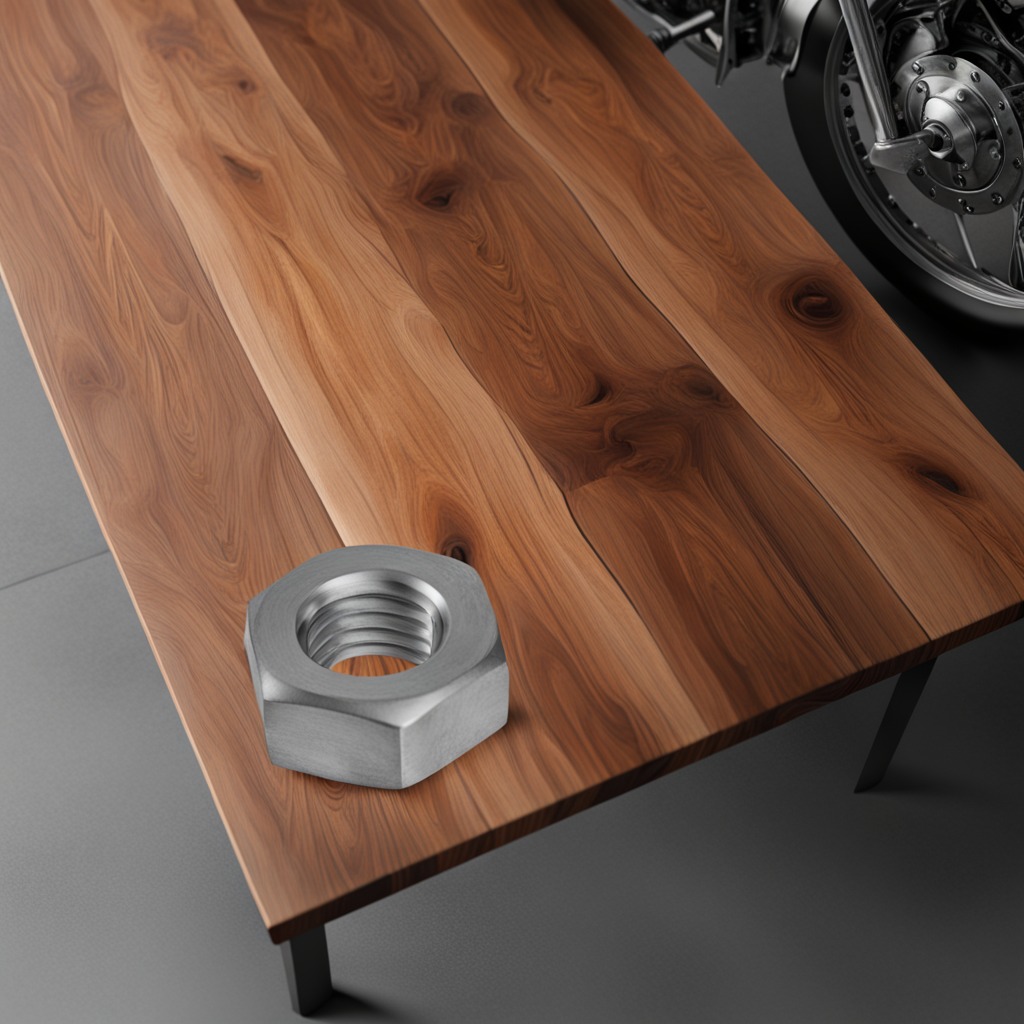
A metal nut is lying on the oil-spilled wooden table in a vintage motorcycle garage.